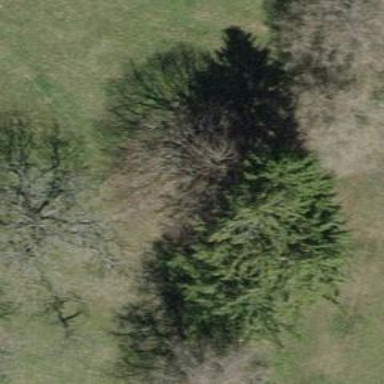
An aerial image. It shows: Urban area featuring tree as natural element.